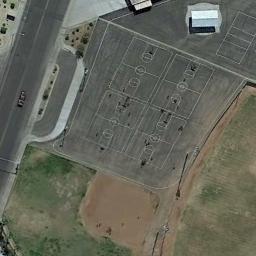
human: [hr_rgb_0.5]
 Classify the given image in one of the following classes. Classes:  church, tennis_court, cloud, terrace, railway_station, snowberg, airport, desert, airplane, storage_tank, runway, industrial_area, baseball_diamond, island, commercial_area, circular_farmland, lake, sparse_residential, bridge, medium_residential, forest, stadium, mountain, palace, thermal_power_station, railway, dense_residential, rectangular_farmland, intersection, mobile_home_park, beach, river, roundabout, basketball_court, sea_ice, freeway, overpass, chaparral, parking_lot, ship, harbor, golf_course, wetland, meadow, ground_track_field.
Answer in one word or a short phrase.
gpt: basketball_court